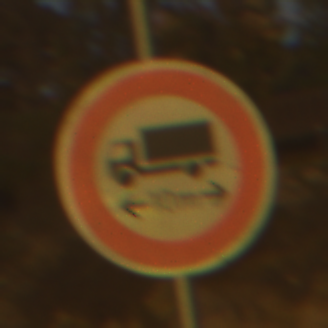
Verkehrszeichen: TatsaechlicheLaenge
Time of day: SunriseSunset
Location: Outdoor (RoadRail)
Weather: PartlyCloudy
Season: NotSpecified
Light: Natural